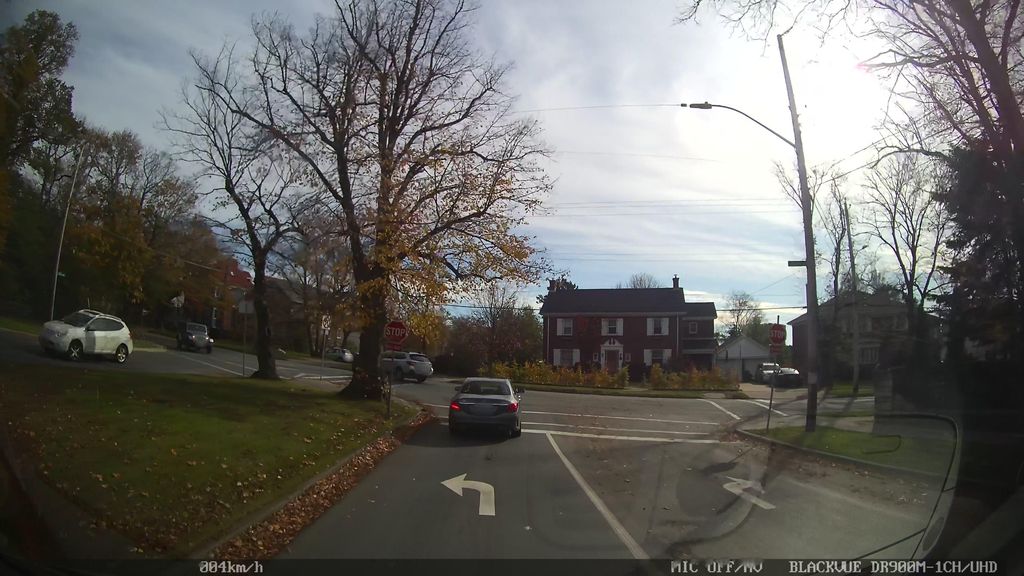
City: halifax